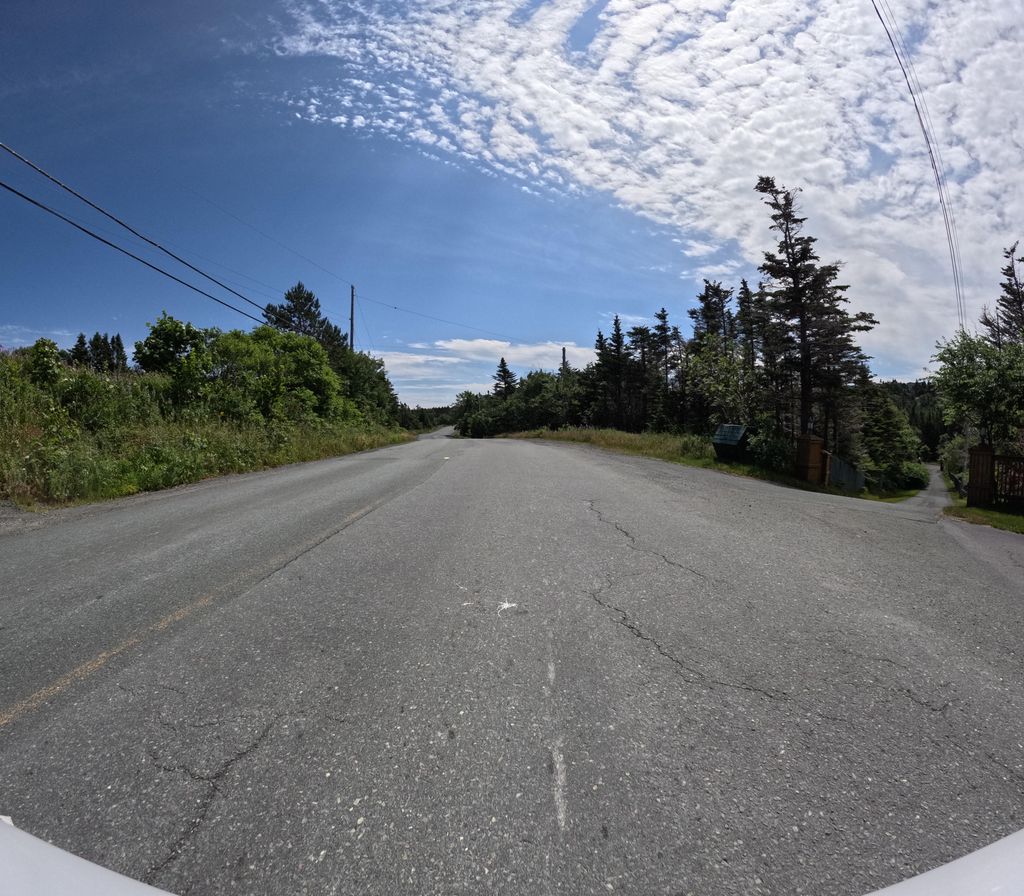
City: st_johns